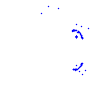
Particle: proton